Question: HI,
I'm new in game development.I have an image with design like PLAY, LEARN,etc... in the image of Home screen.
I want to click over the specific PLAY to start the game OR over LEARN to get the idea of game.I'm struck in this click feature .
How can i retrieve specific coordinates from static image to start different UI screens.Image attached. I want to lick over play to start new Activity.Similarly for other (learn,more games,Help).
Looking for help.....Urgently.Thanks in Advance.
-Rgds,
praween!
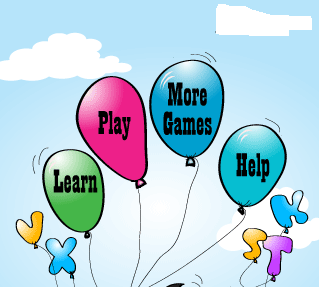
Answer: You can do this by overriding the Activity's 'dispatchTouchEvent.' You will receive a MotionEvent which has 2 functions you can use to get the Pixel coords of the click.
'''
float x = ev.getX();
float y = ev.getY();
'''
The trick on Android is that these x and y values will be in pixels. Since you don't know what the resolution of the device you are using will be ahead of time, you can't always say that 100 pixels is just above the balloon. It is best to do these types of things in a resolution independent value, like always pretending the screen is 480x320 and converting all the values into that range.
Android has units it calls 'dp' which are based on the same concept and are used when laying out views. You can read more about this here:
<URL>